Question: I am porting a code from Linux to Window.
And There is a error i didn't expect in using std::chrono.
since std::chrono is C++ standard library, i expected that it is working without modification.
below is the code showing the error.
the error happen at the parts where i use operator with duration instances and duration_cast function 'with no instance of function template'.
in Linux, the code works normally
'''
std::string ChronoTimer::currentTime(){
using namespace std::chrono;
auto now = system_clock::now();
time_point<system_clock> epoch;
microseconds ms = duration_cast<milliseconds>(now - epoch);
hours hour = duration_cast<hours>((ms % hours(24)) + hours(9));
minutes min = duration_cast<minutes>(ms % hours(1));
seconds sec = duration_cast<seconds>(ms % minutes(1));
milliseconds msec = duration_cast<milliseconds>(ms % seconds(1));
std::stringstream strStream;
strStream << std::setfill('0') << std::setw(2) << hour.count() << ":";
strStream << std::setfill('0') << std::setw(2) << min.count() << ":";
strStream << std::setfill('0') << std::setw(2) << sec.count() << ".";
strStream << std::setfill('0') << std::setw(3)<< msec.count();
return strStream.str();
}
'''

'''
1 IntelliSense: no instance of function template "std::chrono::duration_cast" matches the argument list
argument types are: (<error-type>)
2 IntelliSense: no operator "+" matches these operands
operand types are: std::chrono::system_clock::rep + std::chrono::hours
3 IntelliSense: no instance of function template "std::chrono::duration_cast" matches the argument list
argument types are: (std::chrono::system_clock::rep)
'''
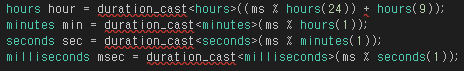
Answer: Below I post a <URL> that focuses on your problem:
'''
#include <chrono>
using namespace std::chrono;
int main() {
auto now = system_clock::now();
time_point<system_clock> epoch;
microseconds ms = duration_cast<milliseconds>(now - epoch);
microseconds hs = std::chrono::hours(1);
auto mm = ms % hs;
}
'''
Although the above example works on <URL>. It fails to compile in VS2013.
The error reports that VC++ can't convert 'std::chrono::microseconds' to 'std::chrono::system_clock::rep'.
It seems that the implementers are messing something with the conversions, I consider this is a visual C++ bug that should be <URL>.